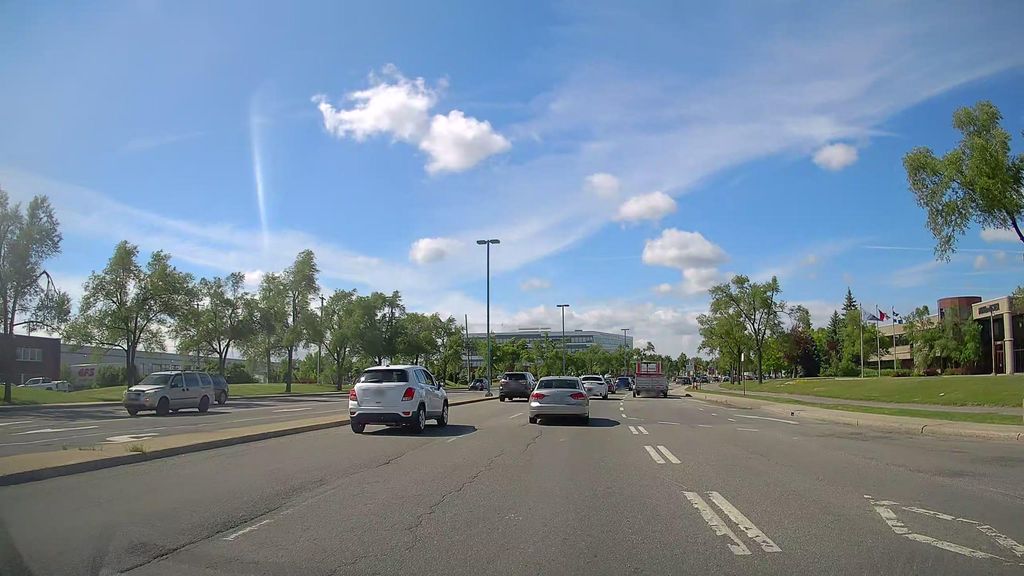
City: montreal